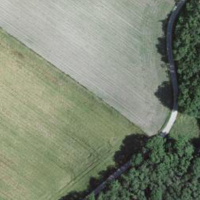
EUNIS habitat code: 41
Species observed at this site:
Lathyrus vernus